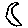
Label: moon